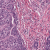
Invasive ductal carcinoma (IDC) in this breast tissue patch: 1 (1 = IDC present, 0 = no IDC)